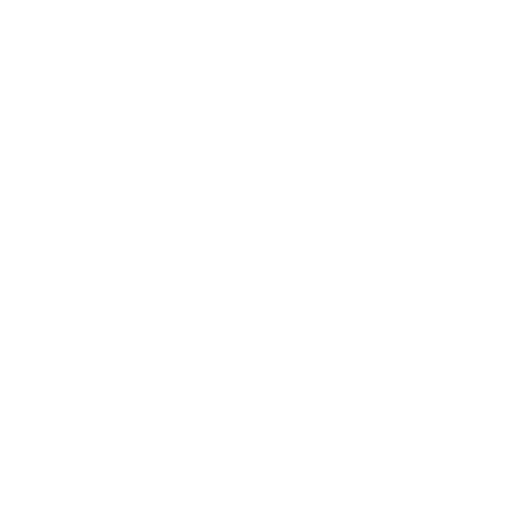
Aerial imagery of island in Alaska named Track Rock containing only unknown